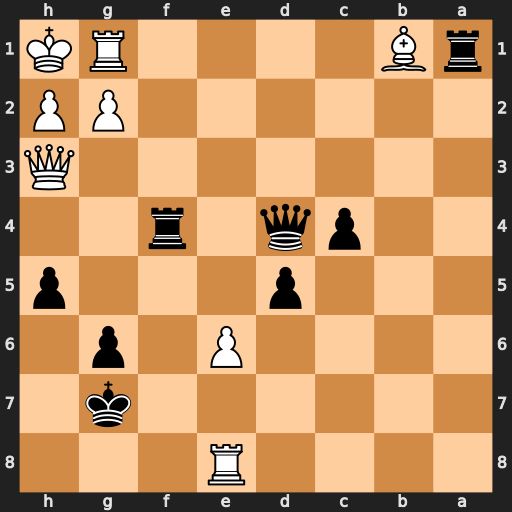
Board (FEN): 4R3/6k1/4P1p1/3p3p/2pq1r2/7Q/6PP/rB4RK
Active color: b
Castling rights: -
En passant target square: -
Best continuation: Qxg1+ Kxg1 Rxb1#